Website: home-depot
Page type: account-dashboard
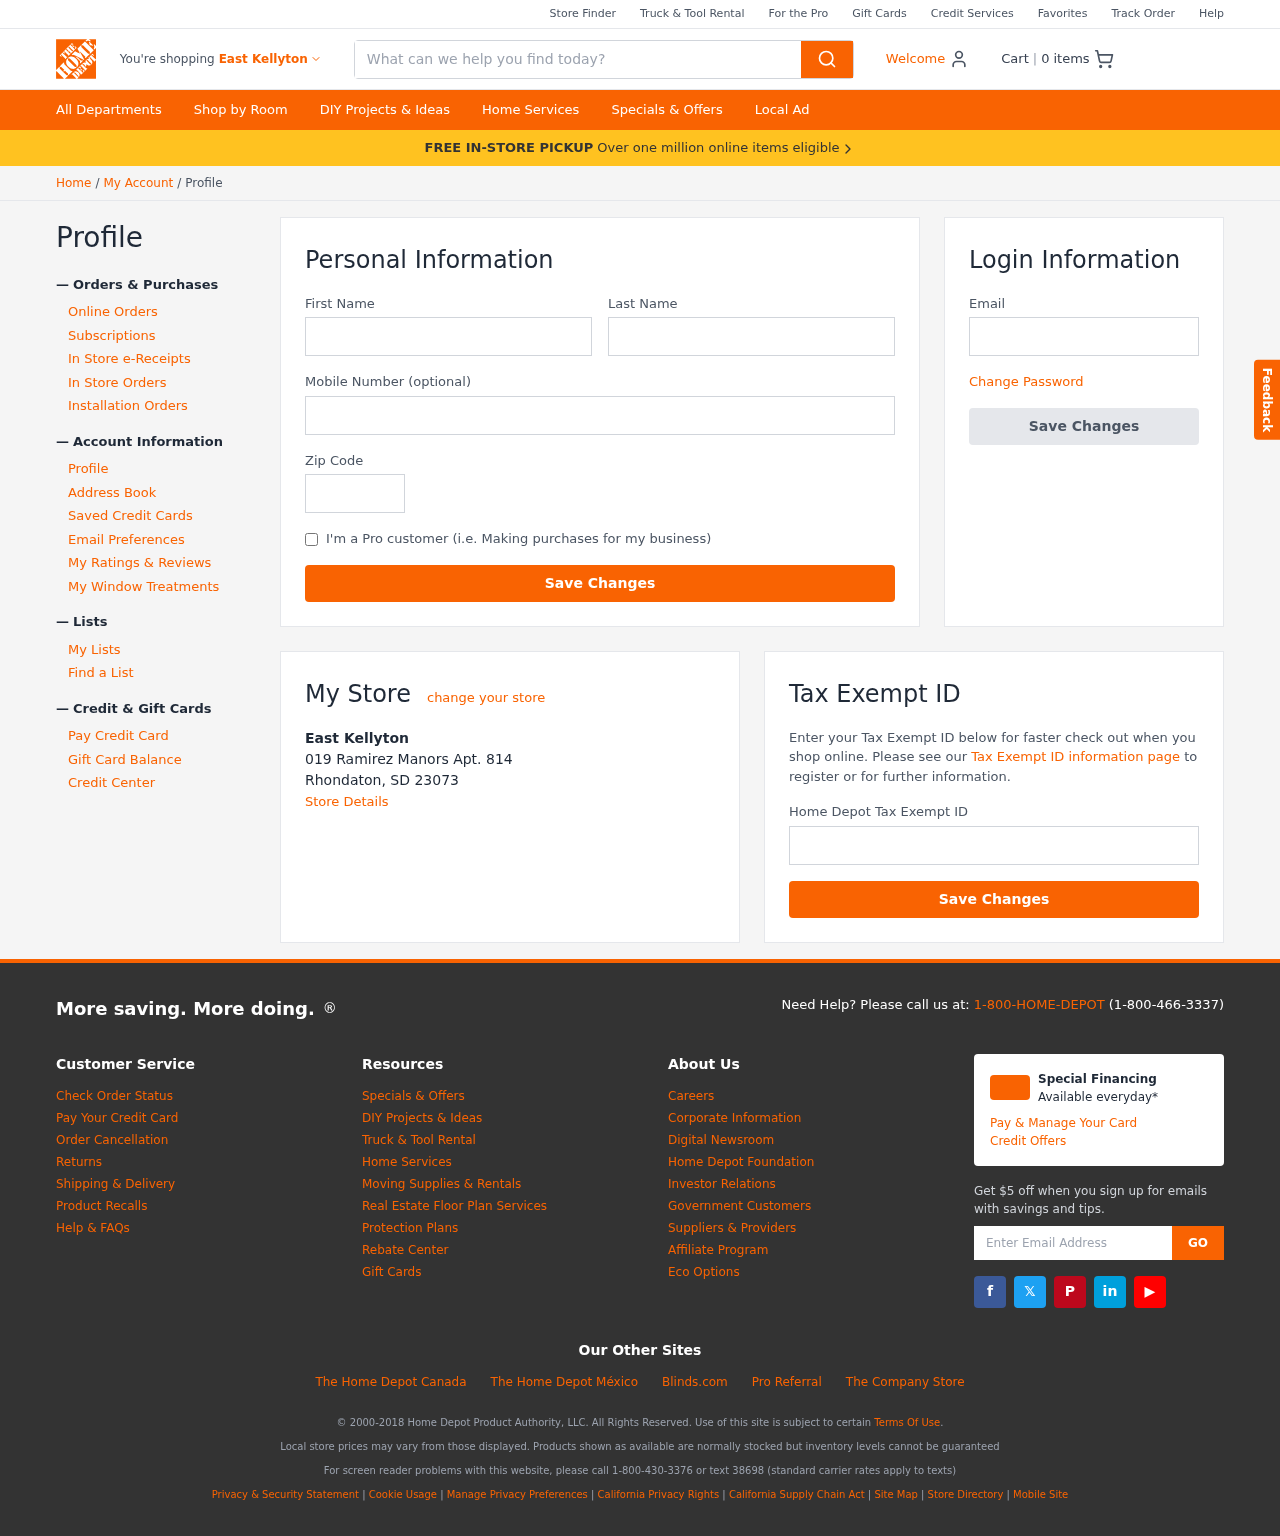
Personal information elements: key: PII_CITY
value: East Kellyton
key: PII_EMAIL
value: roberta_munoz@hotmail.com
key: PII_FIRSTNAME
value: Roberta
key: PII_LASTNAME
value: Munoz
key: PII_LOCATION1_CITY_STATE_ZIP
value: Rhondaton, SD 23073
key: PII_LOCATION1_NAME
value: East Kellyton
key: PII_LOCATION1_STREET
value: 019 Ramirez Manors Apt. 814
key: PII_PHONE
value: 3799371175
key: PII_POSTCODE
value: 98812
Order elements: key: ORDER_NUM_ITEMS
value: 0
Search elements: key: HEADER_SEARCH
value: What can we help you find today?